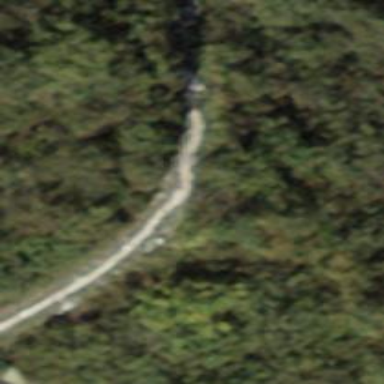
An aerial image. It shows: Path.